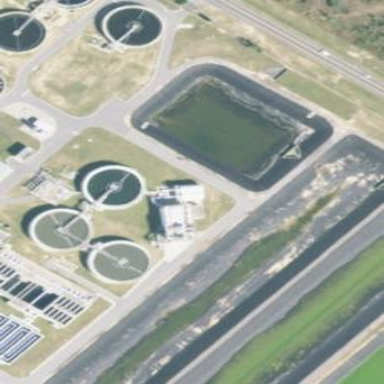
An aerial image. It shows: Body of wastewater.